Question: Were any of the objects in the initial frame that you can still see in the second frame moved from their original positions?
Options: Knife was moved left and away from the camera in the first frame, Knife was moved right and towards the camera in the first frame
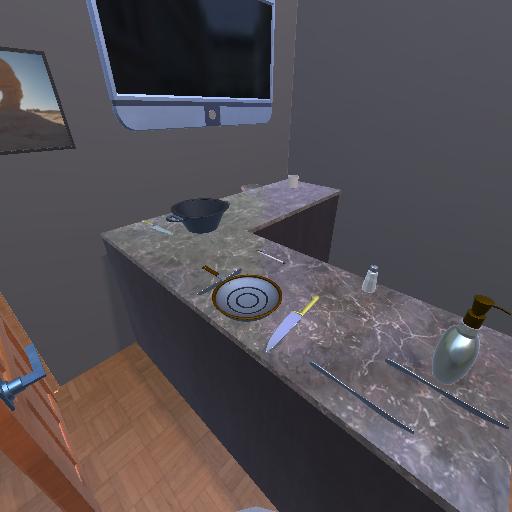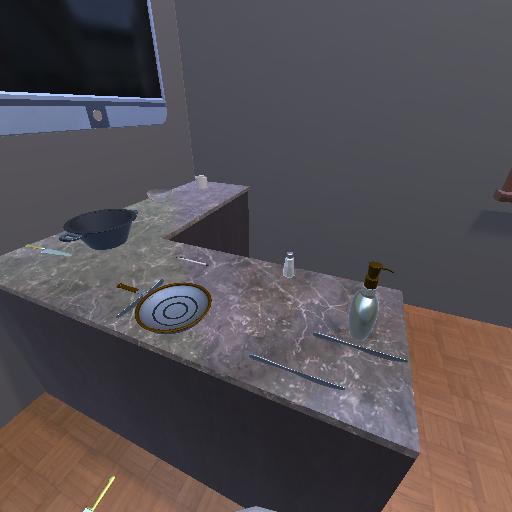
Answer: Knife was moved left and away from the camera in the first frame